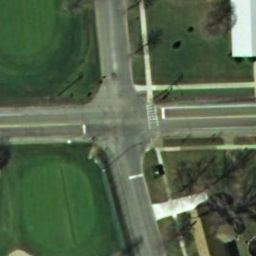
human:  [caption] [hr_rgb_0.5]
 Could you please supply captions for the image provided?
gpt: An intersection with no cars or pedestrians .

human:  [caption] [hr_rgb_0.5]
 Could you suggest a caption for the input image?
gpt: An intersection with some houses and plants at the corners .

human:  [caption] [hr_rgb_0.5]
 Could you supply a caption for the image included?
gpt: A desolate intersection only with some houses and plants at the corners .

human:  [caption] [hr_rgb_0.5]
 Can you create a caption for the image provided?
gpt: A desolate intersection with two roads are not vertical to each other .

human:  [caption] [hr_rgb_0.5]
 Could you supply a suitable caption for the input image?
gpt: An intersection with two roads are not vertical to each other .